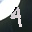
Label: 4